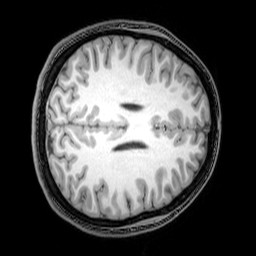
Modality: T1w
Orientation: axial
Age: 25
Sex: female
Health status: healthy
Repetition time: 0.081 s
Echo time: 0.037 s